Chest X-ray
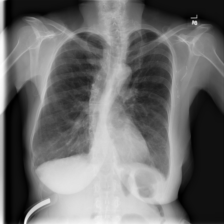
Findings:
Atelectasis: negative
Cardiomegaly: negative
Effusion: negative
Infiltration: negative
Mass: negative
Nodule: negative
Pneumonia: negative
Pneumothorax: negative
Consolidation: negative
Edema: negative
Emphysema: negative
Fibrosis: negative
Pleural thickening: negative
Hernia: negative